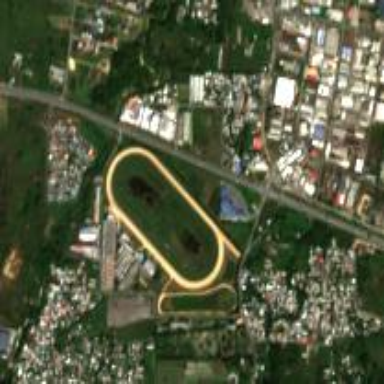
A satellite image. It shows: Horse racing track for leisure and sport activities.